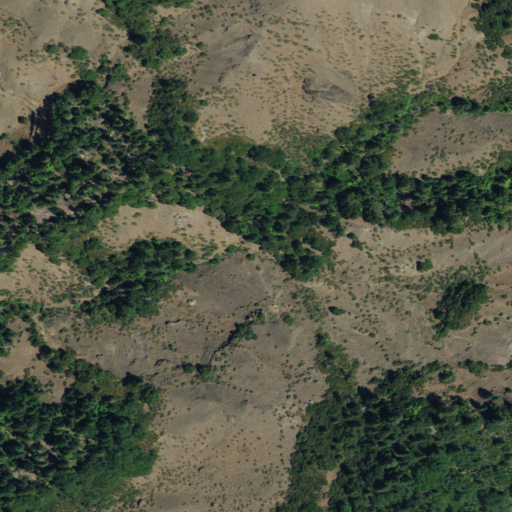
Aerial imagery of slope(s) in California named Nelson Creek Slides containing evergreen forest, shrub, and deciduous forest